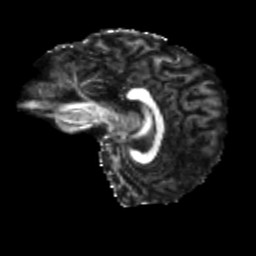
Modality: FA
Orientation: sagittal
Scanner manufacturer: siemens
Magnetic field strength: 3 T
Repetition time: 4 s
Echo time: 0.0594 s